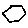
Label: hexagon